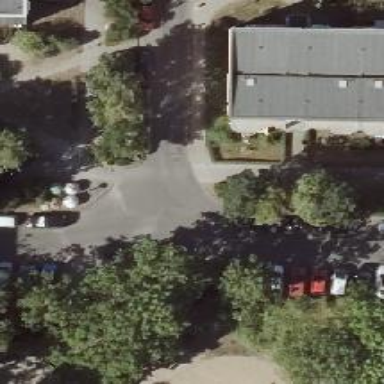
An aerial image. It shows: Sidewalk.